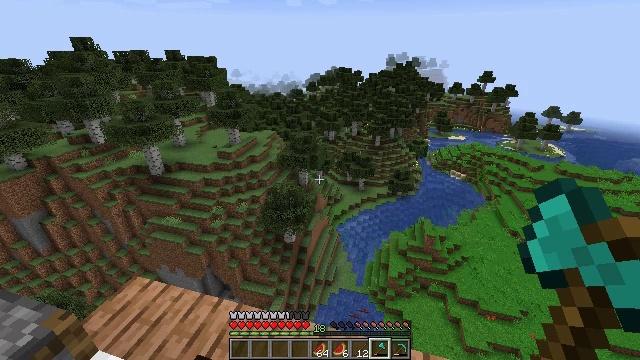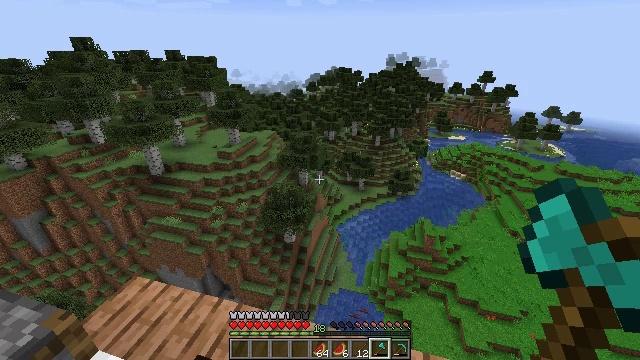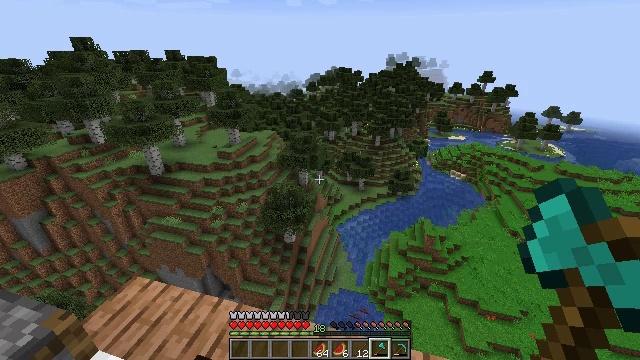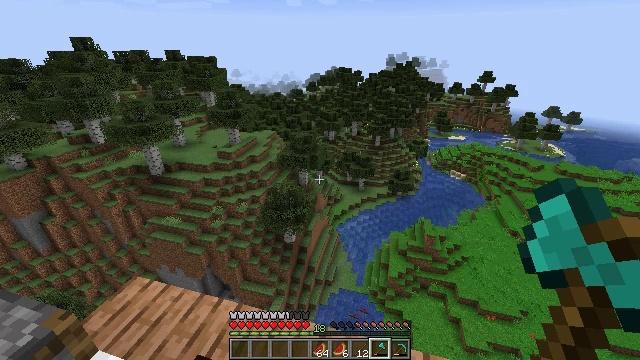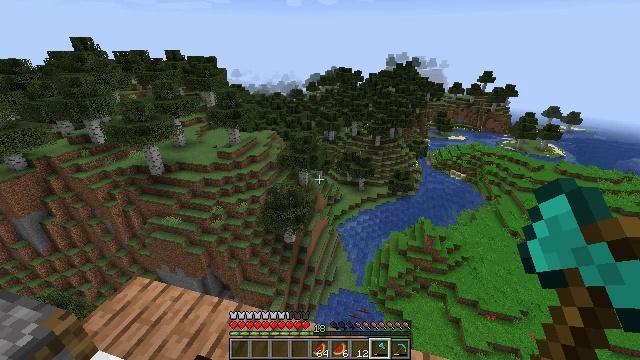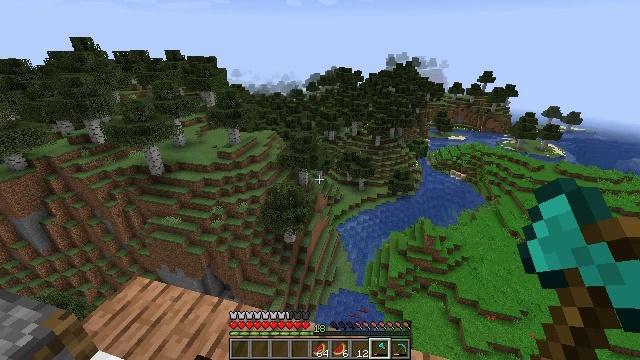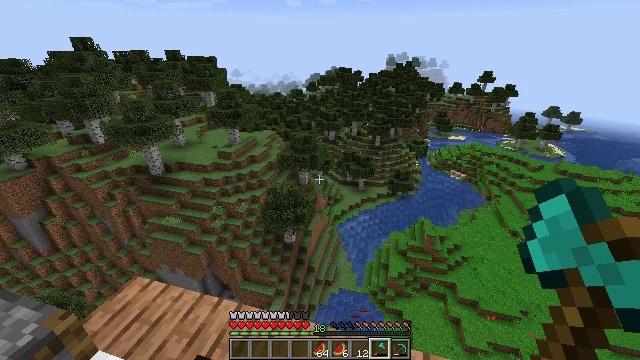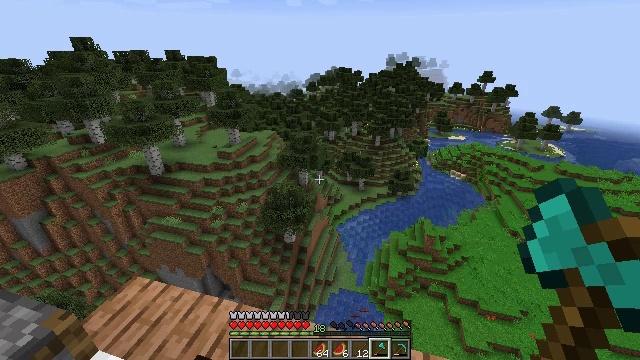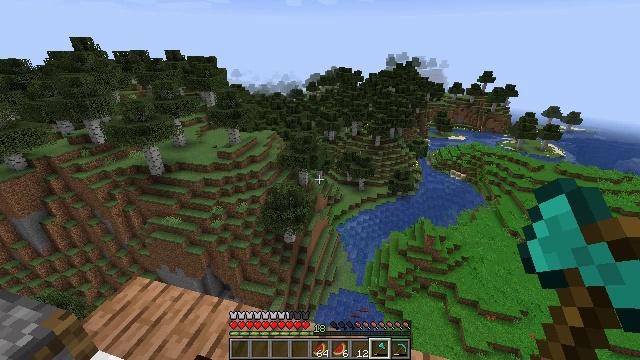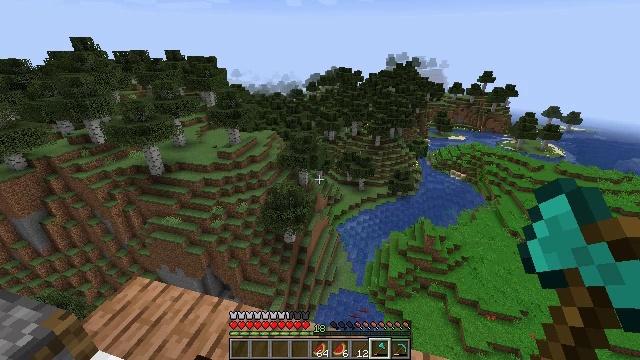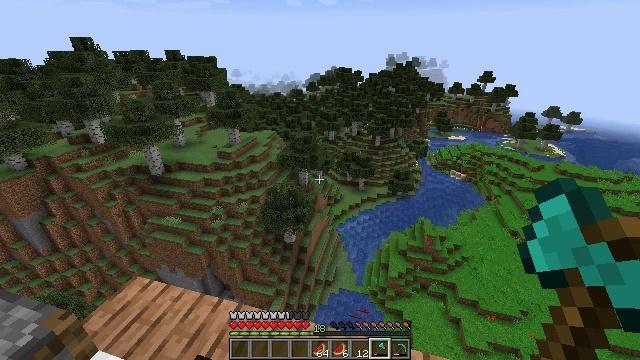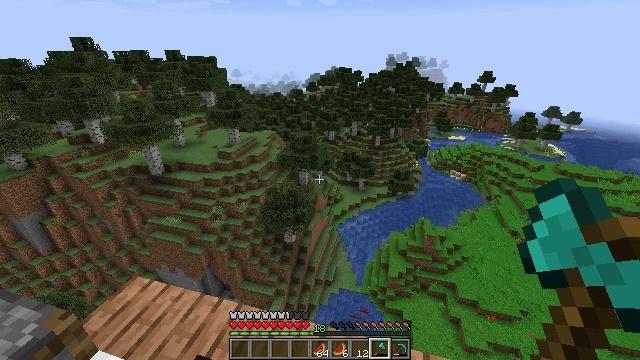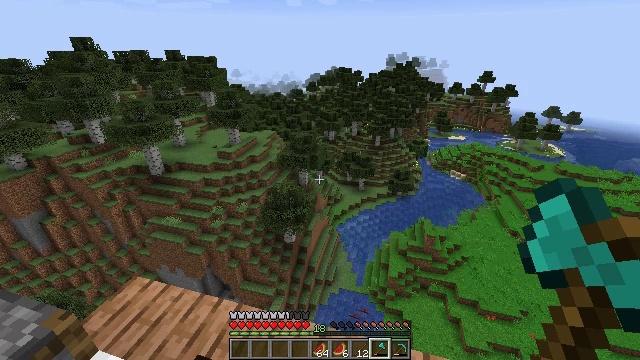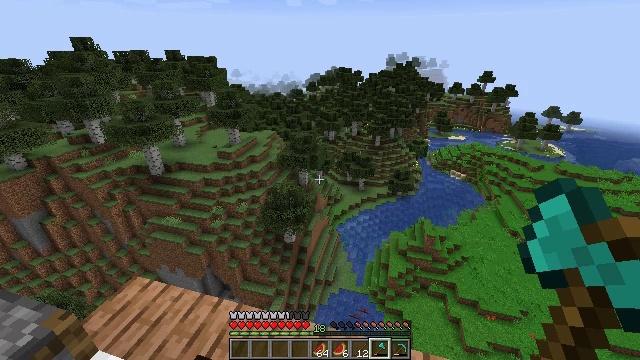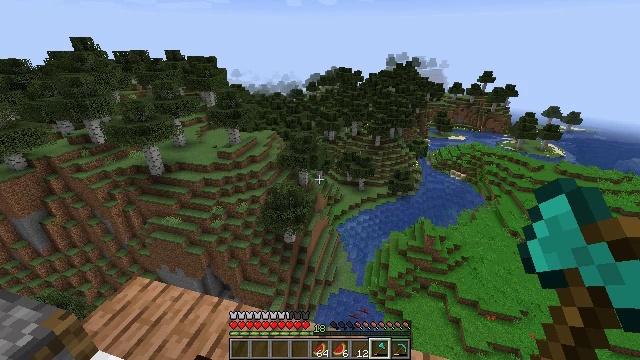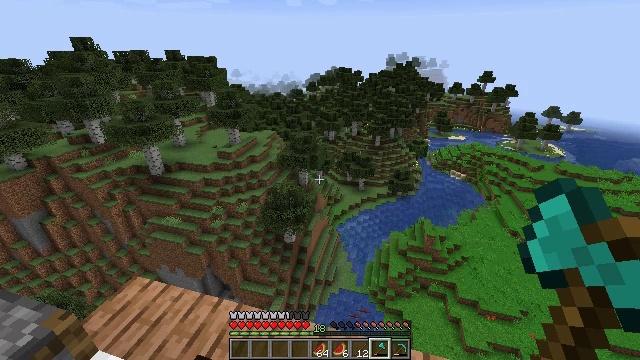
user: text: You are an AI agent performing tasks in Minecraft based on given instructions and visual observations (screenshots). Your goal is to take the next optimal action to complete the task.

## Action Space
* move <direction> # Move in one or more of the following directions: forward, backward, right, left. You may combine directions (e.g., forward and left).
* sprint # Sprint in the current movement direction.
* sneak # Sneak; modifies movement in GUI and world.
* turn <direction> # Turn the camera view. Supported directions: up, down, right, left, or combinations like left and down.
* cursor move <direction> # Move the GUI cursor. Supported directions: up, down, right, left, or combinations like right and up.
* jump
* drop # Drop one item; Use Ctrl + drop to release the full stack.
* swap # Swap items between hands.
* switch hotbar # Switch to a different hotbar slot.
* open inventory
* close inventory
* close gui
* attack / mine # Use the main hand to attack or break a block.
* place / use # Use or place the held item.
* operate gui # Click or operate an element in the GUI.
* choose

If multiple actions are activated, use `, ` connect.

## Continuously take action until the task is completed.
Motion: motion action
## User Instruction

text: Cook salmon to get cooked salmon.
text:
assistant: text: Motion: no_op
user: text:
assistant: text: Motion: no_op
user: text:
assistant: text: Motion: no_op
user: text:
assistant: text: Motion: no_op
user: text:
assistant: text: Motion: no_op
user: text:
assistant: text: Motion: no_op
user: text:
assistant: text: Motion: no_op
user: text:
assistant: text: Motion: no_op
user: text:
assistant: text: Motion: no_op
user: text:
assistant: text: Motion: no_op
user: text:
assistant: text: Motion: no_op
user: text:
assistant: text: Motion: no_op
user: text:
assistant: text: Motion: no_op
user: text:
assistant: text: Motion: no_op
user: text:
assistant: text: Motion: no_op
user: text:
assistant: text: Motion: no_op
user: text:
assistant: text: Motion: no_op
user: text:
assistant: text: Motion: no_op
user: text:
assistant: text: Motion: no_op
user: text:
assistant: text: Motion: no_op
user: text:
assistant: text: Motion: no_op
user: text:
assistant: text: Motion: no_op
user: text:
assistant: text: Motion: no_op
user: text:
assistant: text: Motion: no_op
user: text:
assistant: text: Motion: no_op
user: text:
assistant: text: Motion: no_op
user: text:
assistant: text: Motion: no_op
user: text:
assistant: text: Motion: no_op
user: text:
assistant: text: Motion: no_op
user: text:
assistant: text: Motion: no_op